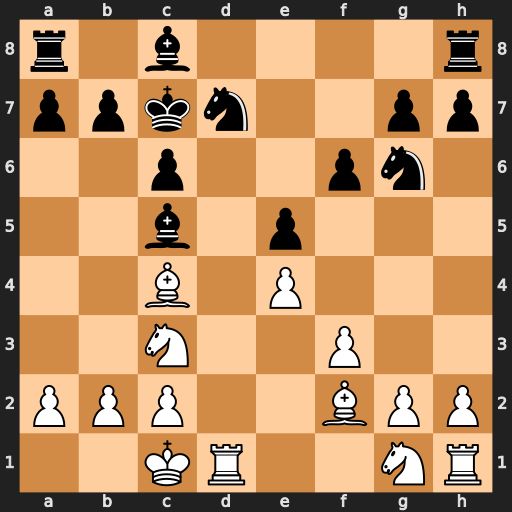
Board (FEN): r1b4r/ppkn2pp/2p2pn1/2b1p3/2B1P3/2N2P2/PPP2BPP/2KR2NR
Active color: w
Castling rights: -
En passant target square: -
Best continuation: Rxd7+ Bxd7 Bxc5